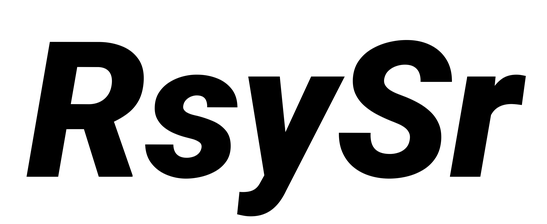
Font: Roboto-Italic_Black_Italic